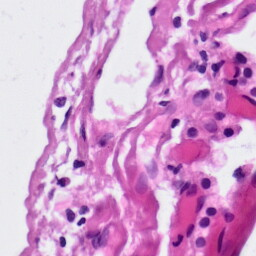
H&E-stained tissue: Lung